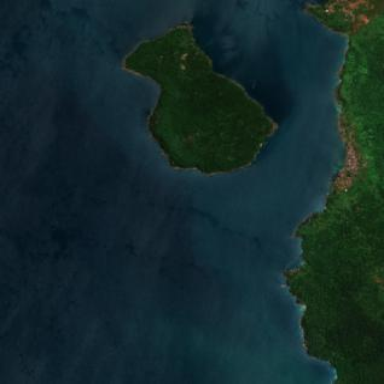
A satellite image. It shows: Island.